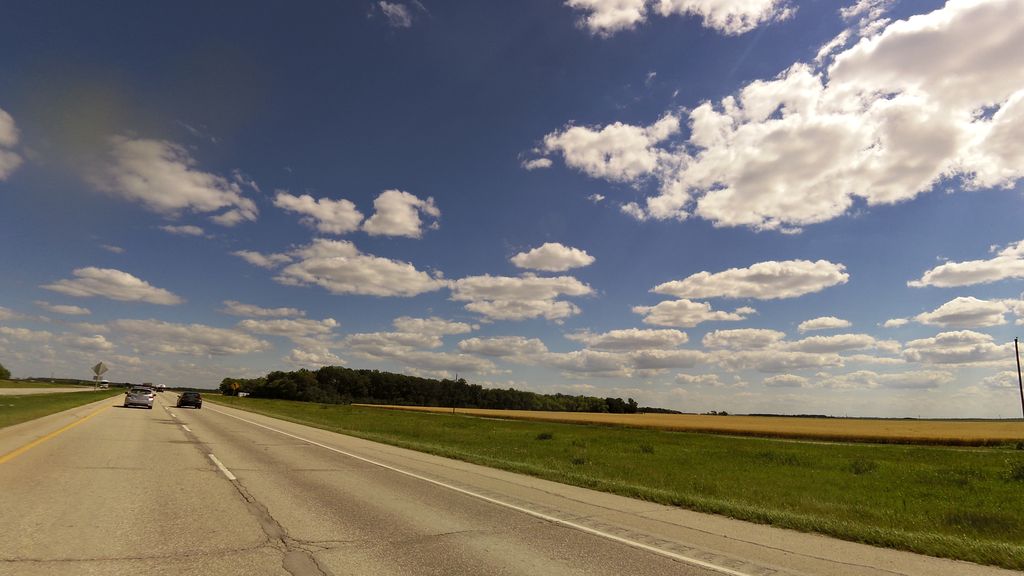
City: winnipeg